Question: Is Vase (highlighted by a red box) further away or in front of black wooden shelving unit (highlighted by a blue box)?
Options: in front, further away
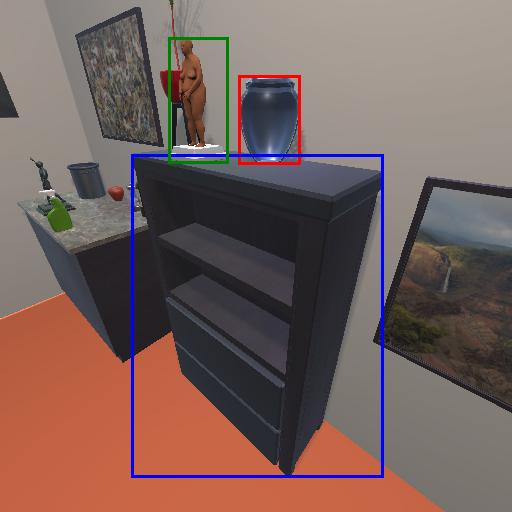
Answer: in front